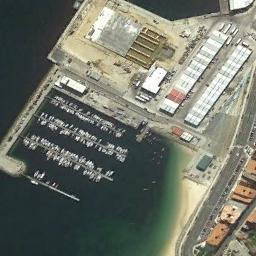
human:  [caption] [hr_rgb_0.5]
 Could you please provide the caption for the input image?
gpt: There are many ships in the harbor .

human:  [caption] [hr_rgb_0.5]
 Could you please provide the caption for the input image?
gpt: There are some ships moored in the harbor next to the building .

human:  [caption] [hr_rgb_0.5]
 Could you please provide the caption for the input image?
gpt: The harbor with lots of neatly docked boats is surrounded by some buildings .

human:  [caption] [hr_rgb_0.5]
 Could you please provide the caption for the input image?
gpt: Different branches of the harbor have different Numbers of ships .

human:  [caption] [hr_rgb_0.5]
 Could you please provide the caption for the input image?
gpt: There are some buildings around the harbor with many ships .